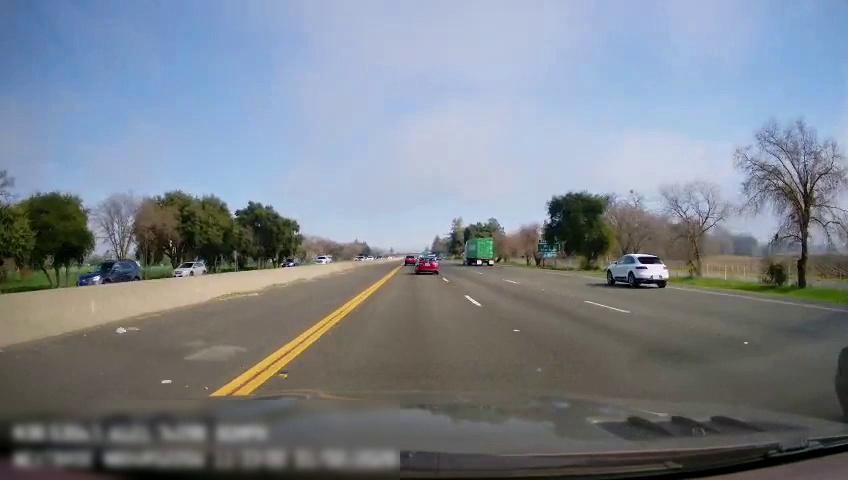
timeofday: Day
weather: Sunny
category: Drivable Space
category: Vehicles | SUV
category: Vehicles | Car
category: Vehicles | SUV
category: Vehicles | Truck
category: Vehicles | Car
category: Vehicles | Car
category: Vehicles | Truck
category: Vehicles | SUV
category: Lanes | Current Lane
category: Lanes | Current Lane
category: Lanes | Alternate Lane
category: Lanes | Alternate Lane
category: Traffic | Signs